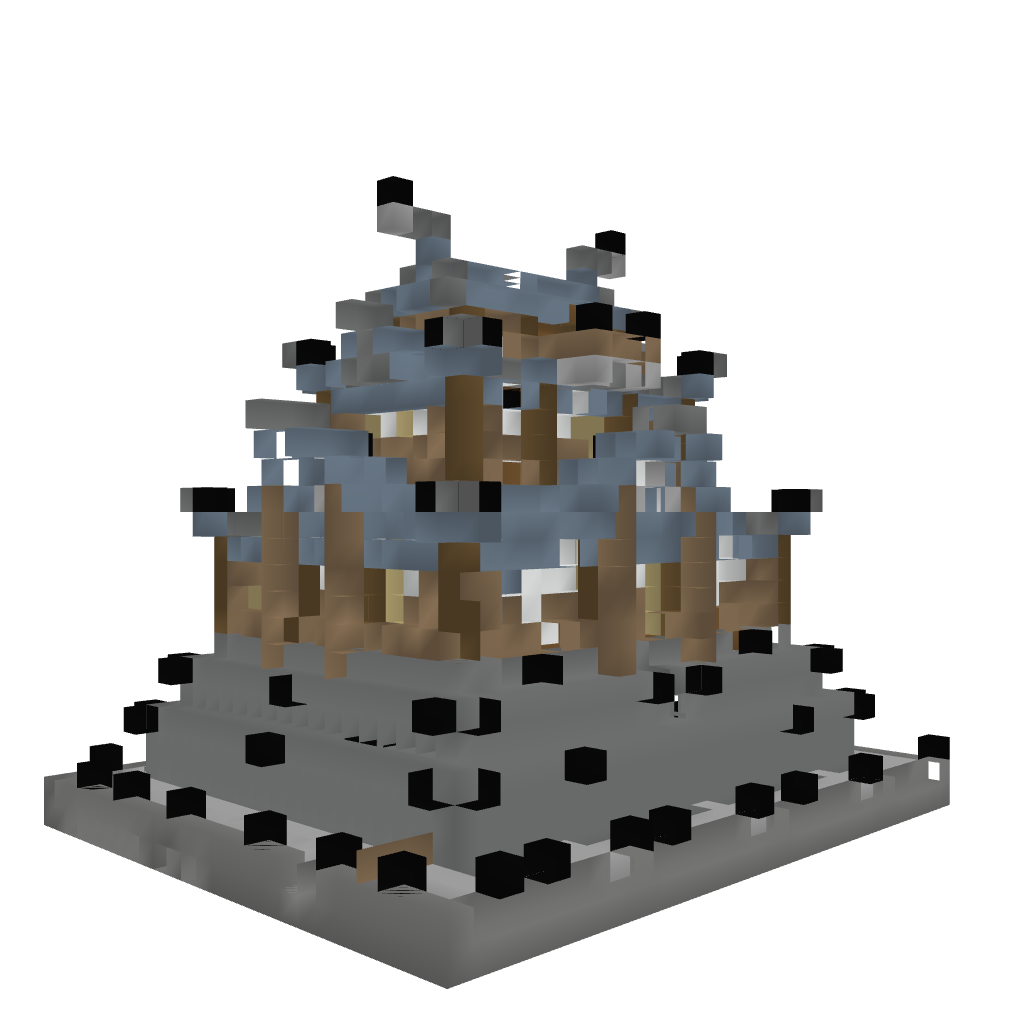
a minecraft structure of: supreme house asian style